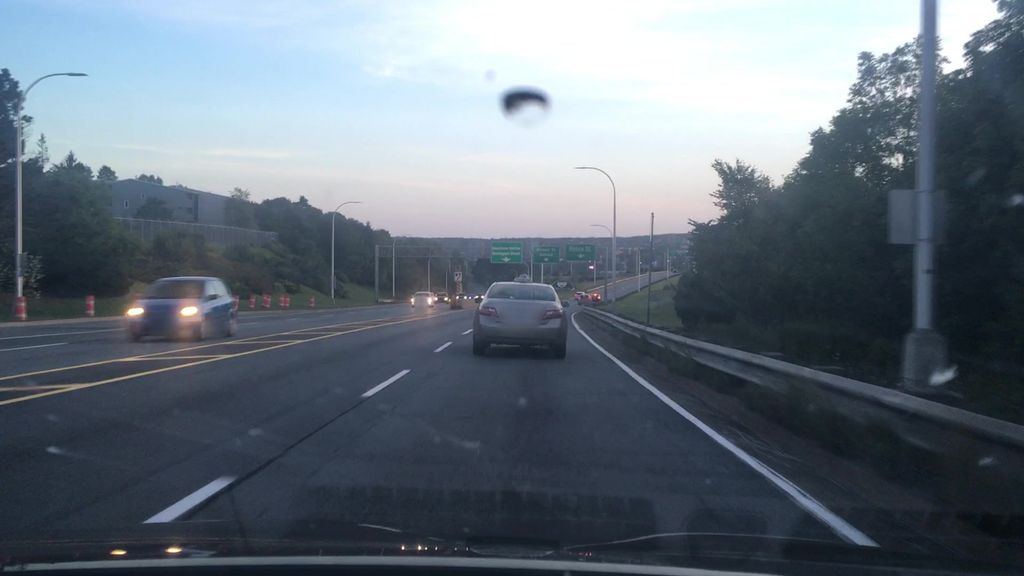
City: halifax